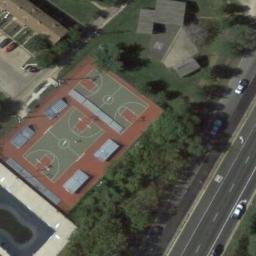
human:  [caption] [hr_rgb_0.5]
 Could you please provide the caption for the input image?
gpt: Two basketball courts next to a road while some buildings and trees beside .

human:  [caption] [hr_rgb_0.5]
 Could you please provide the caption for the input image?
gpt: There are two basketball courts between a parking lot and a road .

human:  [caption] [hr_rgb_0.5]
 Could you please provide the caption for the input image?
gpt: The basketball court is surrounded by trees .

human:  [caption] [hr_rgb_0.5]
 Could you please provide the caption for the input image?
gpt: The basketball courts and swimming pool are next to the road and buildings,With some trees nearby .

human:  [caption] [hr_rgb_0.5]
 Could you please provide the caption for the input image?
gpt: Many trees are near the basketball courts .